Question: On our server we have, for each project, 2 folders: /repository and /htdocs. Htdocs being a clone of repository, which is the bare repo. Every developer has his own repository clone to work in. htdocs is there to preview the project to project managers.
I would like to set up a post-receive hook that automatically updates htdocs when updates are pushed from the developers.
I have following in my post-receive hook:
'''
#!/bin/sh
GIT_WORK_TREE=../htdocs git pull origin master
'''
However, when I push, I see following error:
Can anyone tell me what's going wrong?
Note that
'''
#!/bin/sh
GIT_WORK_TREE=../htdocs git checkout -f
'''
works, but this is kinda slow (as the project is pretty big). It is also possible someone made some bugfixes in htdocs that would get lost with 'checkout -f' if they weren't committed.
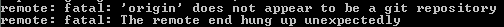
Answer: This should work:
'''
GIT_WORK_TREE=../htdocs GIT_DIR=../htdocs/.git git pull origin master
'''
If you don't specify GIT_DIR, git believe the repo is still "'repository'" (the bare repo), which might not have a remote named "'origin'" (hence the error message).